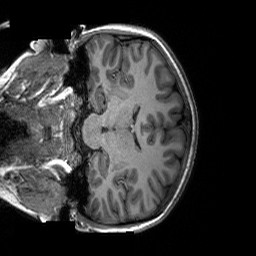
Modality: T1w
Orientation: coronal
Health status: ill
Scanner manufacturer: siemens
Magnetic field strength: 3 T
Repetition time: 2.3 s
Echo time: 0.00226 s